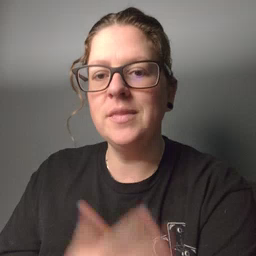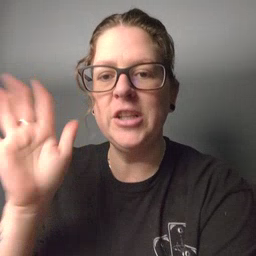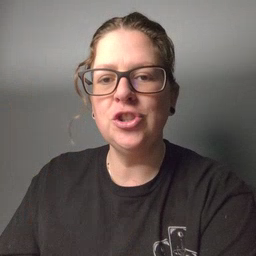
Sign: finish